I will show an image sequence of human cooking. I have annotated the images with numbered circles. Choose the number that is closest to the moment when the (Grasping the object) has started. You are a five-time world champion in this game. Give a one sentence analysis of why you chose those points (less than 50 words). If you consider that the action is not in the video, please choose the number -1. Provide your answer at the end in a json file of this format: {"points": []}
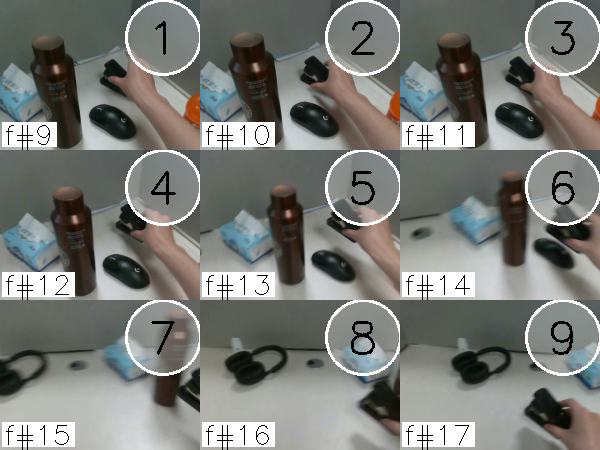
Frame 3 shows the clearest moment of hand-object contact.
{"points": [3]}